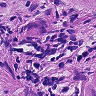
Metastatic tissue present: yes